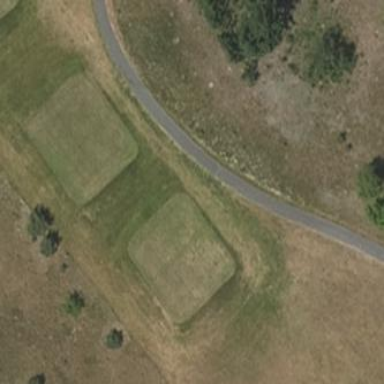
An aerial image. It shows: Golf tee.